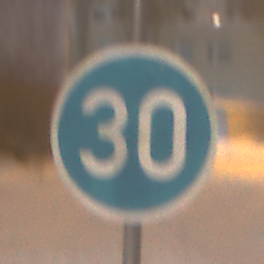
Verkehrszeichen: VorgeschriebeneMindestgeschwindigkeit
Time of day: Night
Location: Outdoor (Urban)
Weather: Overcast
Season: Winter
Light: Artificial